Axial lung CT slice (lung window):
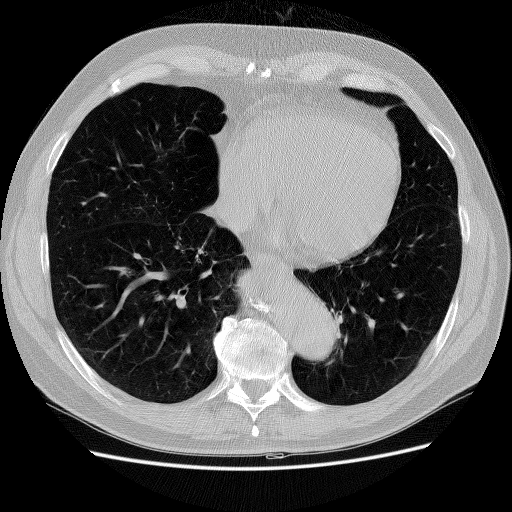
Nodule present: no